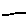
Label: line